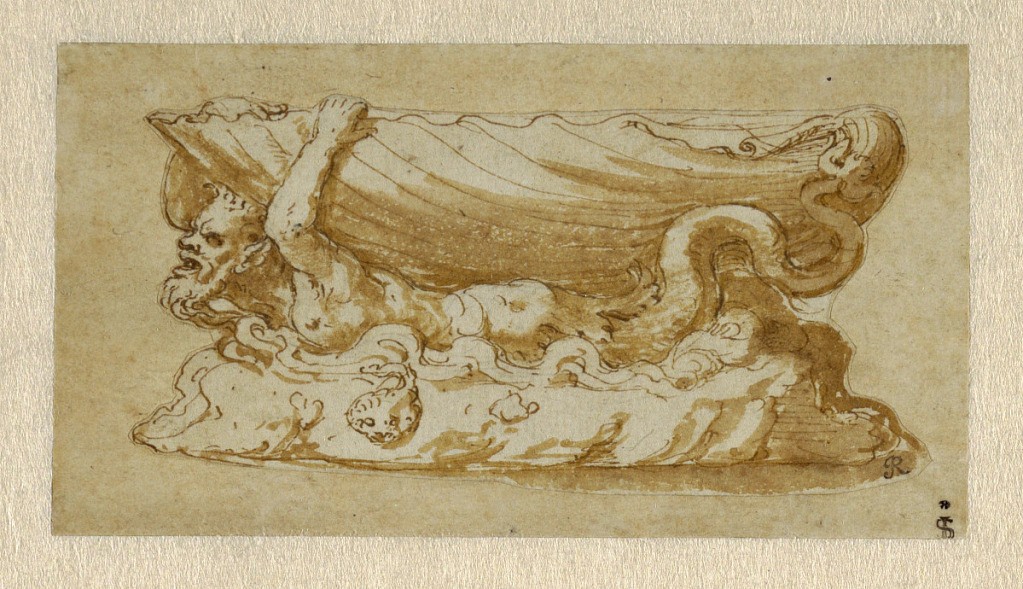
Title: Design for a Saltcellar
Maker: Giulio Romano, Italian, 1499–1546
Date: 1524–46
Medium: Pen and brown ink, brush and brown wash on white laid paper
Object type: Drawing
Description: Design for a saltcellar with the bowl of the vessel in the shape of a shell supported on the back of a bearded triton who swims through waves.